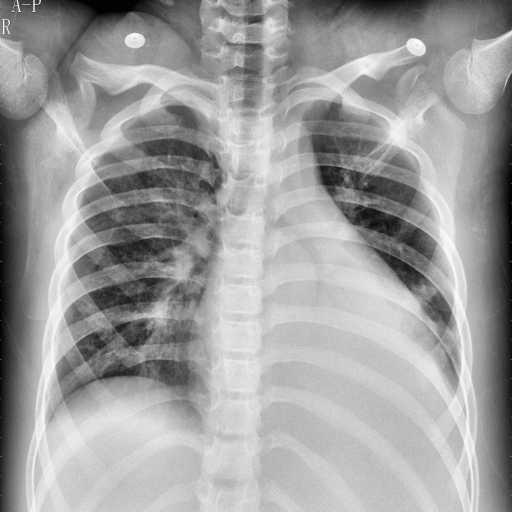
Finding: PNEUMONIA